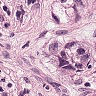
Metastatic tissue present: yes